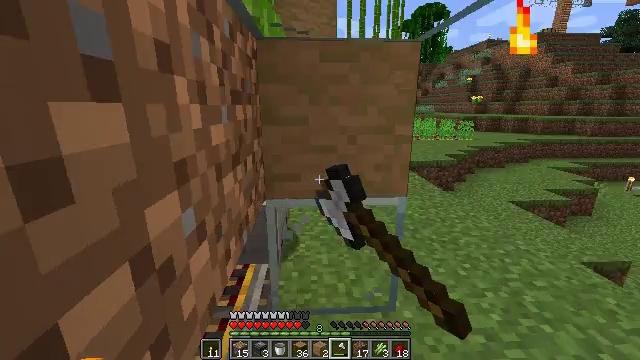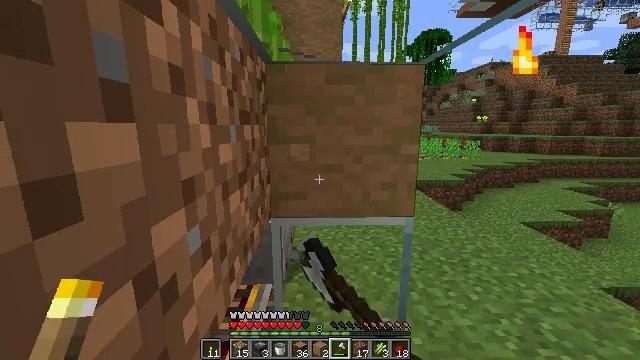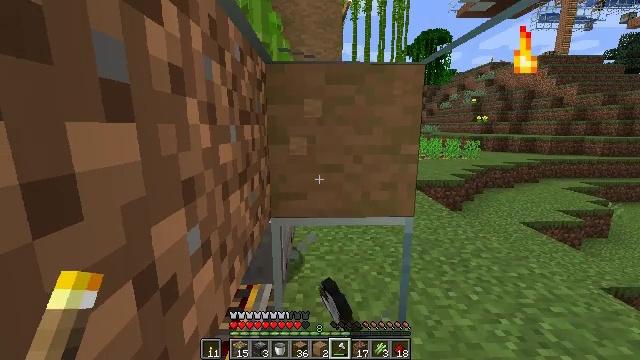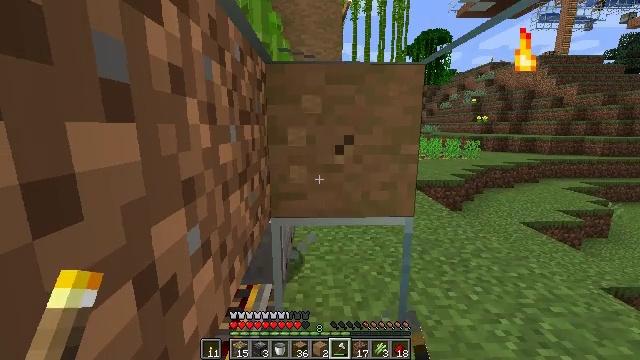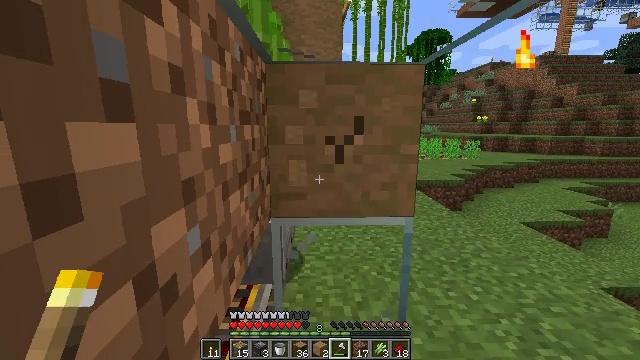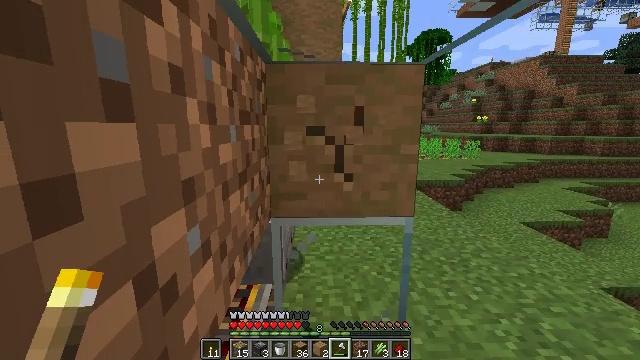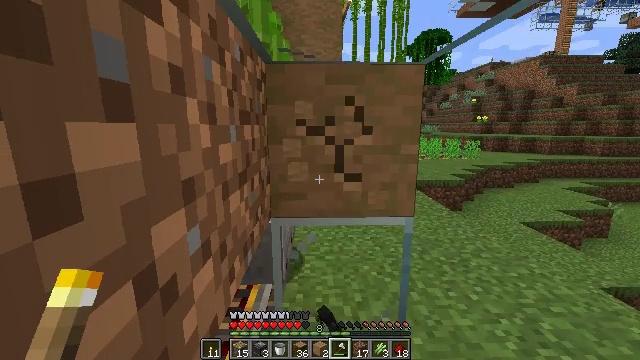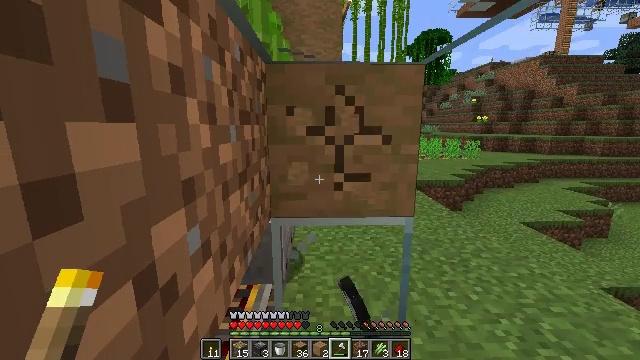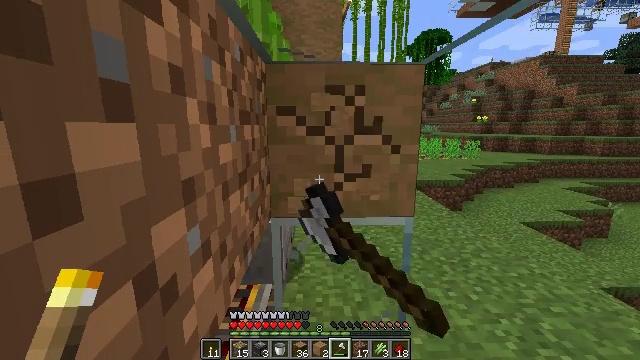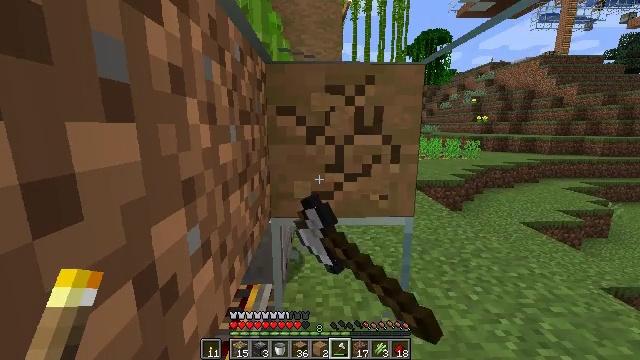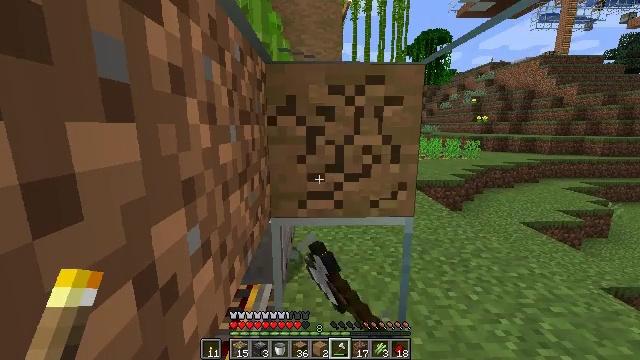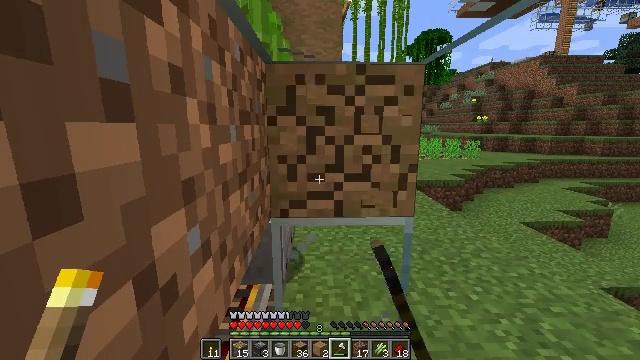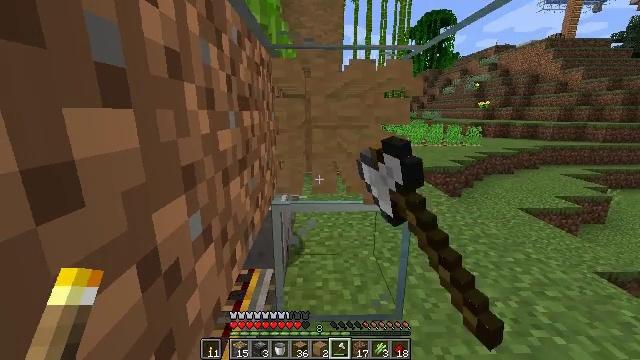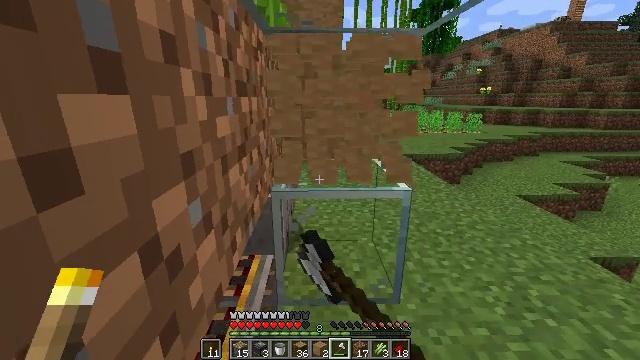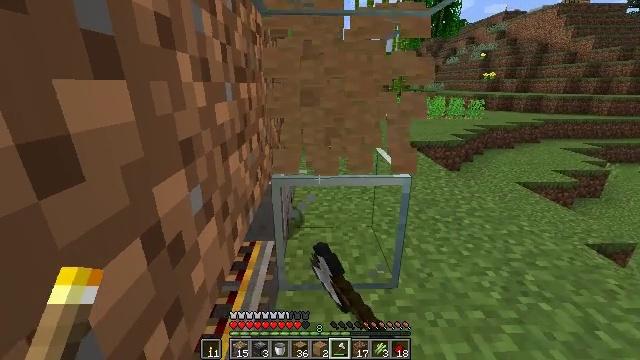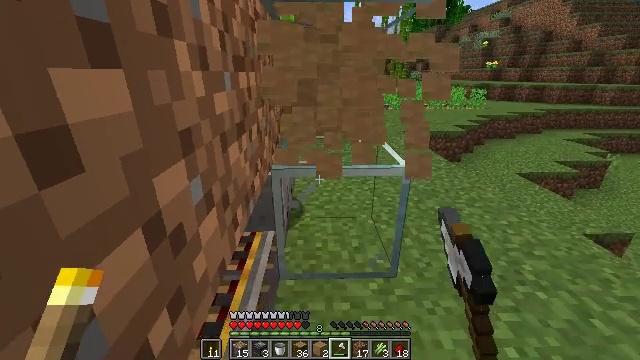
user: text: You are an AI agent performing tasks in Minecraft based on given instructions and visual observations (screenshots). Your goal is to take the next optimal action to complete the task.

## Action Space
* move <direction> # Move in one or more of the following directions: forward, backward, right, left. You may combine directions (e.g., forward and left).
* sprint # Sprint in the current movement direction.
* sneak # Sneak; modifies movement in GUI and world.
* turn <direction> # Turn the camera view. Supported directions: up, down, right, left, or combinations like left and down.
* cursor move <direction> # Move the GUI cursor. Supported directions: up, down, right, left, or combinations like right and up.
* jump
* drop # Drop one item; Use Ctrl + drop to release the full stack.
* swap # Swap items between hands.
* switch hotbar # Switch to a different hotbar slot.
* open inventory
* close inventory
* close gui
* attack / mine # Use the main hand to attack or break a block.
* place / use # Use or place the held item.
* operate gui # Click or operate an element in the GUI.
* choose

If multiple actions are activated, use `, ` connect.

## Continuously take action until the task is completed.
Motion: motion action
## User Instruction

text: Break the stripped jungle log.
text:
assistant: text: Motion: turn left and up, attack / mine
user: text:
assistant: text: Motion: attack / mine
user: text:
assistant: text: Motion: attack / mine
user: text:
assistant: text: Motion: attack / mine
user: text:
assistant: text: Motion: attack / mine
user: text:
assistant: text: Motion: attack / mine
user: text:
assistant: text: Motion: attack / mine
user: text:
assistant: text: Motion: attack / mine
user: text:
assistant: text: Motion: attack / mine
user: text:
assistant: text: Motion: attack / mine
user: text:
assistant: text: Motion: attack / mine
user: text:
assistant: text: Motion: turn down, attack / mine
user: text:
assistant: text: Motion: turn down, attack / mine
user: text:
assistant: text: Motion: turn down, attack / mine
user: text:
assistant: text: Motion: turn down, attack / mine
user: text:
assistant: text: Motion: turn down, attack / mine
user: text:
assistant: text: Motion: attack / mine